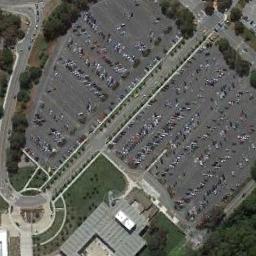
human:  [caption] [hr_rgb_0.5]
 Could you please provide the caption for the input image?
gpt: There are several trees beside the parking lot .

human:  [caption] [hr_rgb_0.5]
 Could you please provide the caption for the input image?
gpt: The parking lot has lots of neatly arranged cars and a building is next to the parking lot .

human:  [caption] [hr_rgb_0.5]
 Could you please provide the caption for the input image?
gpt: Many cars of different styles are on the parking lot .

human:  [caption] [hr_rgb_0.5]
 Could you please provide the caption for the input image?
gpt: The parking lot is full of cars next to some trees .

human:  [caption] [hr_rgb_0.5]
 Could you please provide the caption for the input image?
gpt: There are some green trees and lawns beside the parking lot .